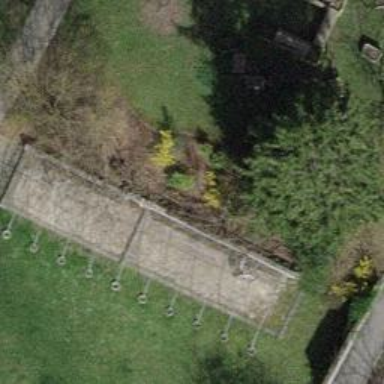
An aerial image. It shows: Bench for seating.